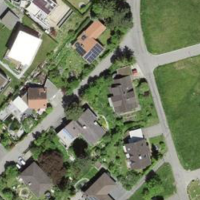
EUNIS habitat code: 55
Species observed at this site:
Trifolium repens